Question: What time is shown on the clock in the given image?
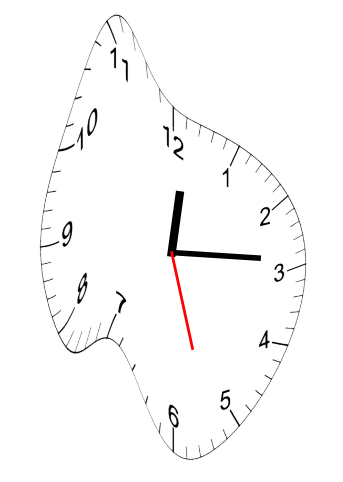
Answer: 12:14:27